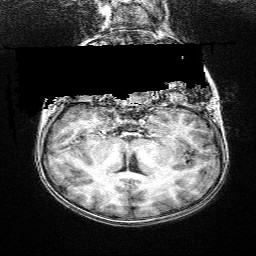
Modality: T1w
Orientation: sagittal